Question: I got my inv finally working! :D But, you know... now... it's dumb. I want it to say "Use Item 1" or whatever when I Right-click so I do this:
'''
if (actItemx == "Item 1") {
popup.add(dropMenuItem + " " + actItemx); // should print "Use Item 1"
popup.add(cancelMenuItem);
}
'''
Looks fine to me... but... when I compile, it's fine. When I run it, it's fine... but when I DO IT:

I would have sworn that because it's displayed correctly in CMD that it would display correctly on JMenu... weird.
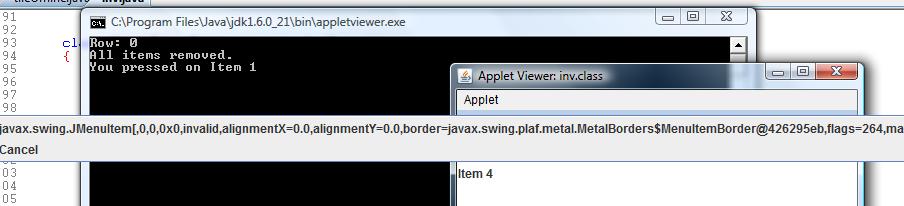
Answer: '''
popup.add(dropMenuItem + " " + actItemx);
'''
That command is adding the toString() representaion of the dropMenuItem Swing component, plus a space, the the String value of actItemx.
I would guess you want:
'''
popup.add(dropMenuItem.getText() + " " + actItemx);
'''